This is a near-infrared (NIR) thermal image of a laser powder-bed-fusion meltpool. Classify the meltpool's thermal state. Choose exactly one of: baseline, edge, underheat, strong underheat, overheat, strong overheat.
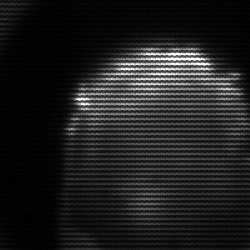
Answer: edge